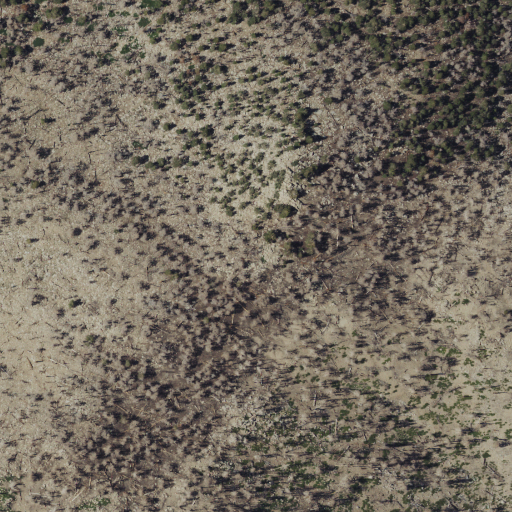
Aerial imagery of mountain in California named Lake Peak containing grassland, evergreen forest, and shrub